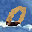
Label: 0